Question: I have a comics website which loops through all images in a db and displays them as thumbnails.
The user can click on one of those images to see it in normal size on a viewComic.php template.
I'd like to allow users to press left and right arrows to navigate images.
So, my idea is:
1. pagination.php handles image display on correct pages (by offsetting) by looping through database result array. The user can click on a result (below) to go to that specific image on the viewcomic.php template. '<br />IMG: <a href="./templates/viewcomic.php?id=' . $row['imgid'] . '&image=' . $imgpath.$row['imgname'] . '">
2. Now on viewcomic.php, I get the id and image, and display the image $imgid = $_GET['id'];
$imgpath = $_GET['image'];
<center><img src=".<?php echo $imgpath ?>" /></center>
The user can press left and right arrows to navigate through images...
My goal was to somehow increment the image id to move to the next image, but that doesn't seem to be working...
'''
<script type="text/javascript">
$(document).ready(function() {
$(document).keydown(function (e) {
if (e.which == 39) { //get next image
<?php
$count = 0;
$count++;
echo "<img src=" . $imageArray[$count] . "/>";
?>
}
});
});
</script>
'''
Any ideas?
EDIT: I'm going to go through an image array passed in from pagination.php.
So, in my viewcomic.php file, I've updated my jquery script (see above).. but the jquery doesn't seem to like the embedded php, even though it's all in a php file.
Here's a picture of page source vs code:

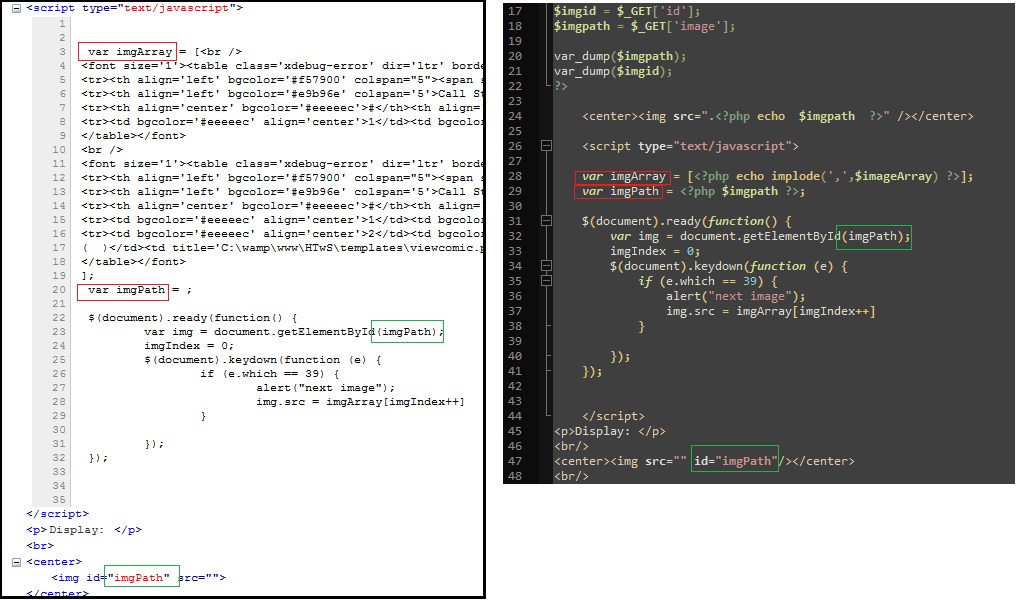
Answer: Here is what i would do:
assuming that an imagepath is surrounded by quotes:
'''
echo $imageArray[0]; // 'imagepath/image'
'''
Script:
'''
<script type="text/javascript">
var imgArray = [<?php echo implode(',',$imageArray) ?>];
// now the image array have the list of all your images.
$(document).ready(function() {
var img = document.getElementById("theImage");
imgIndex = 0;
$(document).keydown(function (e) {
if (e.which == 39) { //get next image
img.src = imgArray[imgIndex++]
}
... /* Logic to check if at the end of imageArray */ ...
});
});
</script>
'''
The Html:
'''
<center><img src="" id="theImage"/></center>
'''